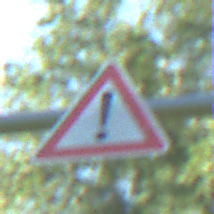
Verkehrszeichen: Gefahrenstelle
Umgebung: Outdoor, Nature
Tageszeit: MorningAfternoon
Wetter: Clear
Licht: Natural
Jahreszeit: NotSpecified
Kontrast: HighContrast